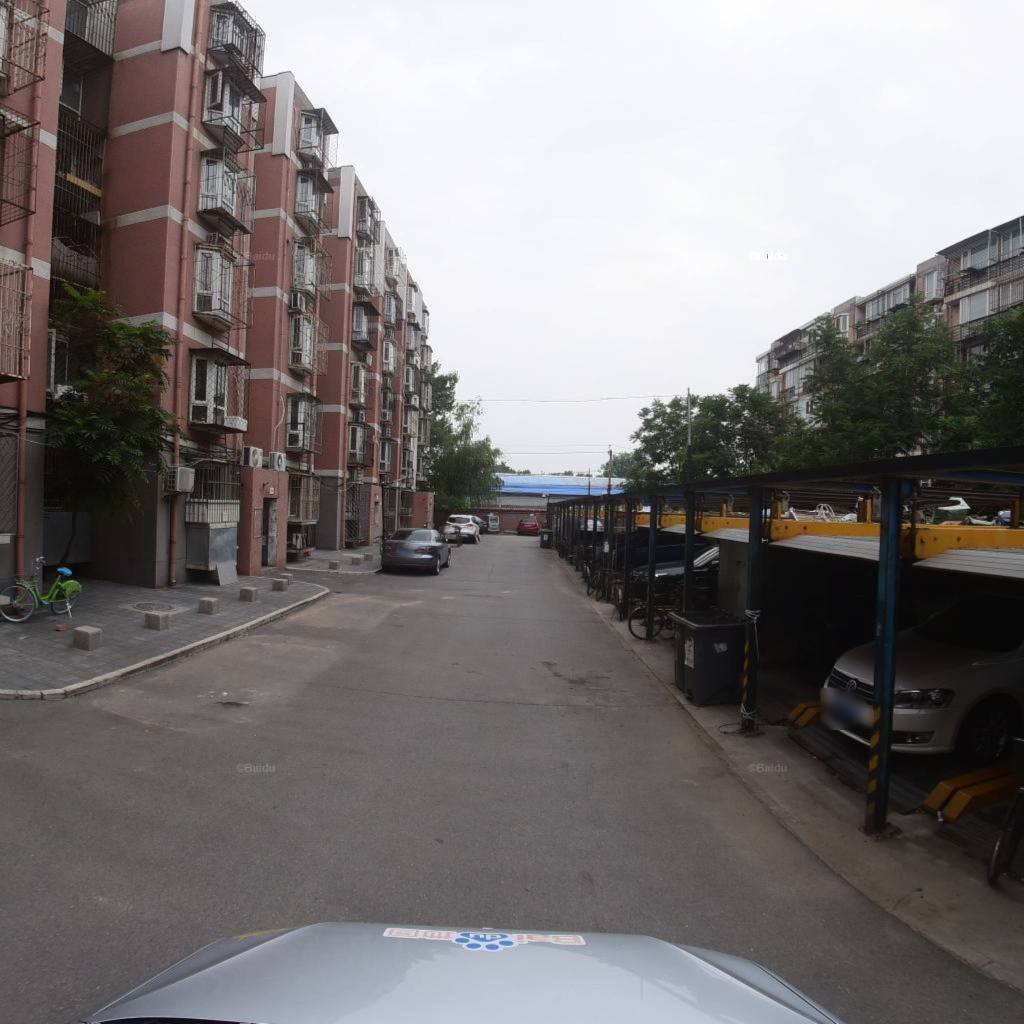
Region: Fengtai
Road damage annotations: manhole cover, transverse crack